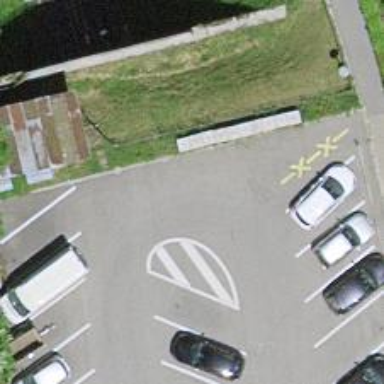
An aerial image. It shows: Asphalt parking aisle along service road.